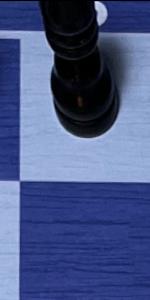
Label: Empty